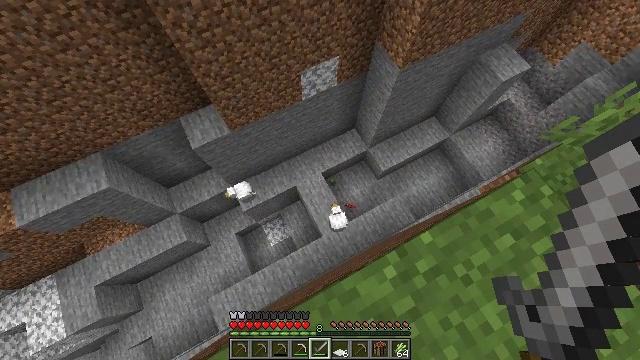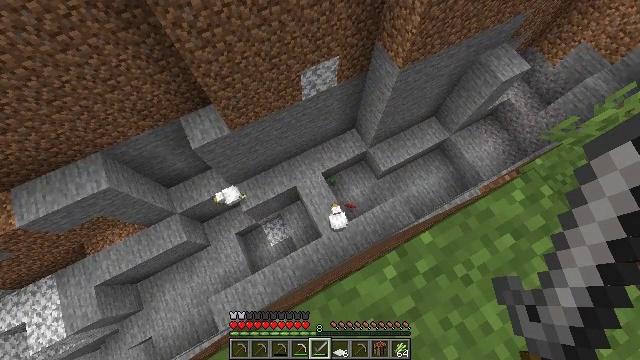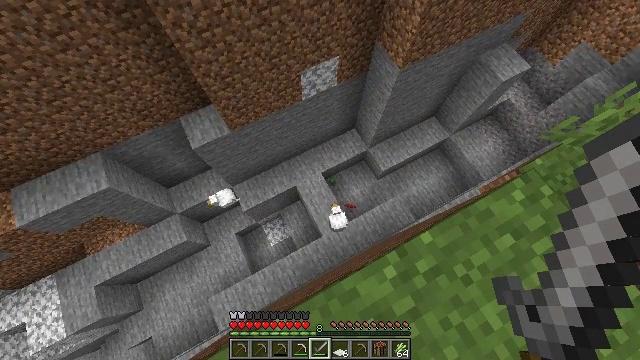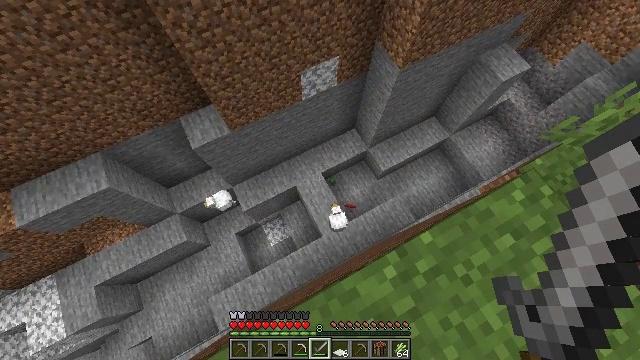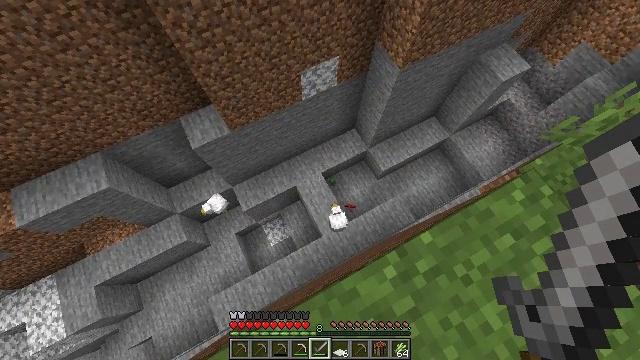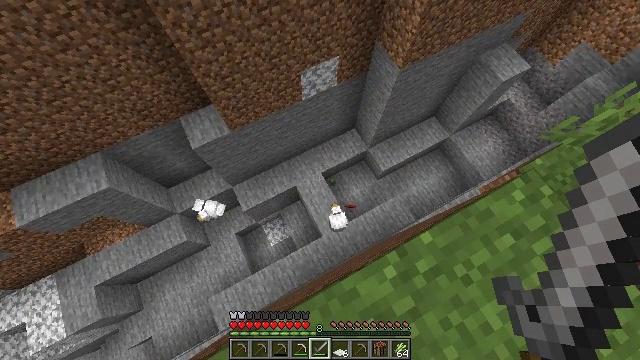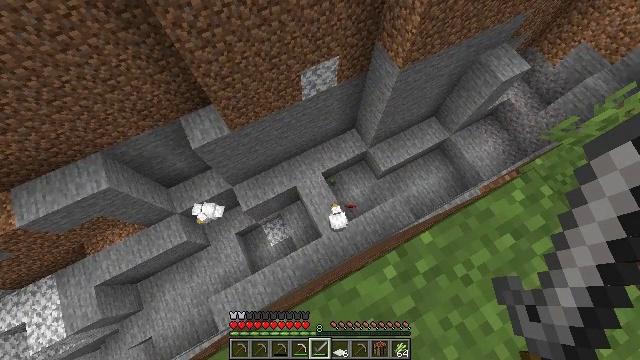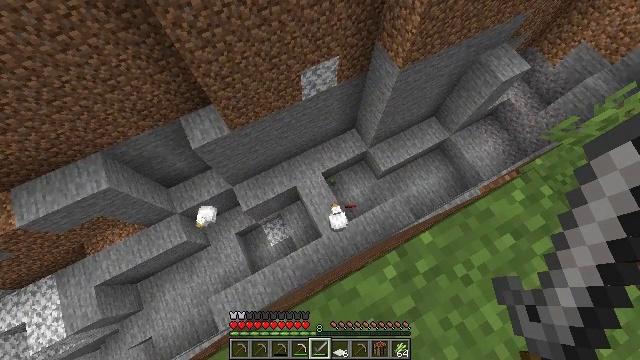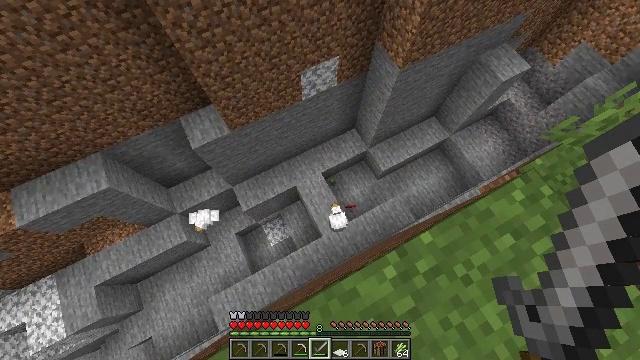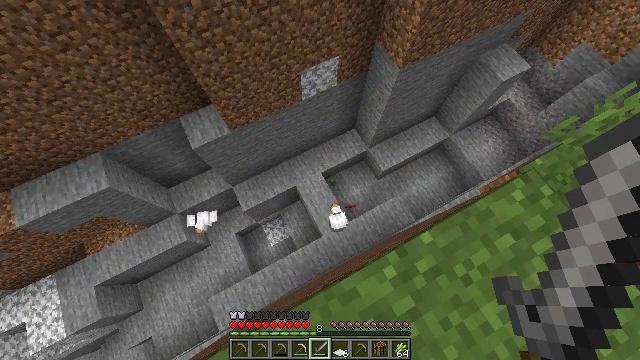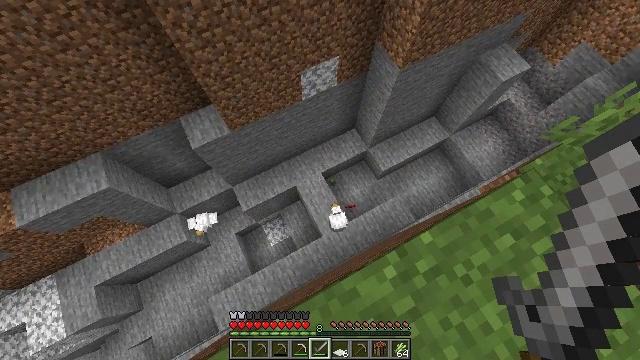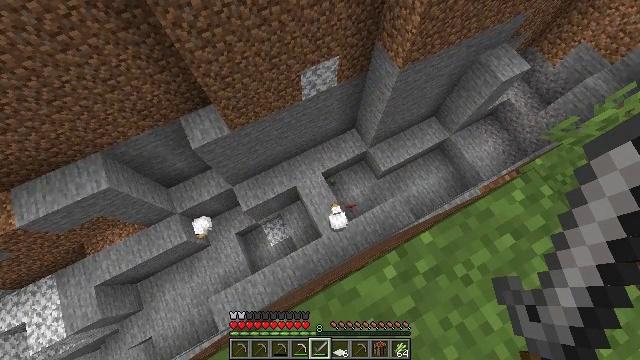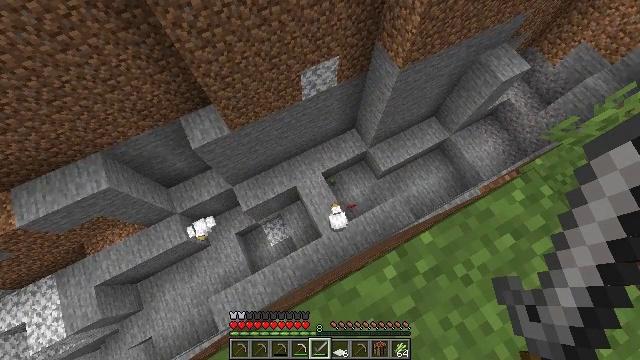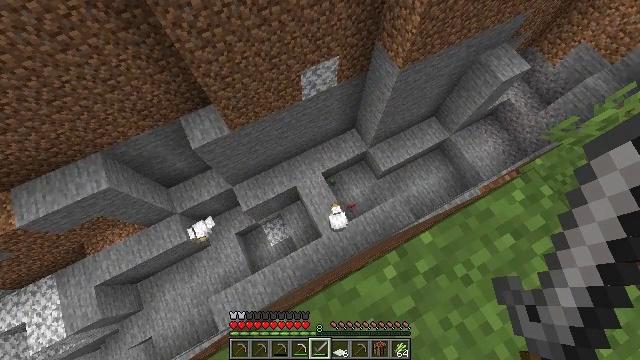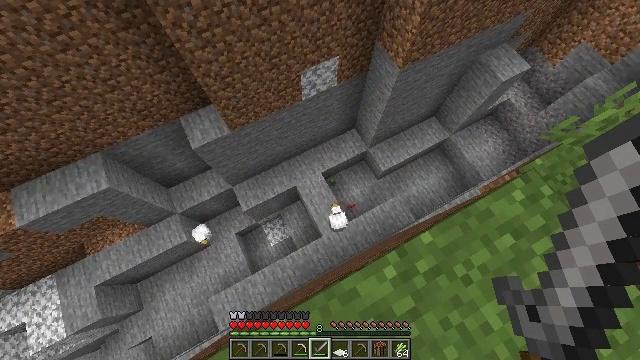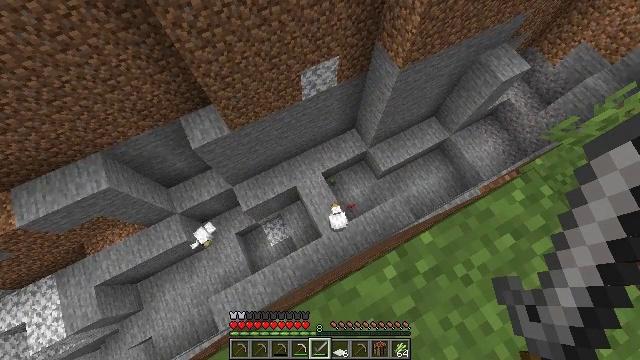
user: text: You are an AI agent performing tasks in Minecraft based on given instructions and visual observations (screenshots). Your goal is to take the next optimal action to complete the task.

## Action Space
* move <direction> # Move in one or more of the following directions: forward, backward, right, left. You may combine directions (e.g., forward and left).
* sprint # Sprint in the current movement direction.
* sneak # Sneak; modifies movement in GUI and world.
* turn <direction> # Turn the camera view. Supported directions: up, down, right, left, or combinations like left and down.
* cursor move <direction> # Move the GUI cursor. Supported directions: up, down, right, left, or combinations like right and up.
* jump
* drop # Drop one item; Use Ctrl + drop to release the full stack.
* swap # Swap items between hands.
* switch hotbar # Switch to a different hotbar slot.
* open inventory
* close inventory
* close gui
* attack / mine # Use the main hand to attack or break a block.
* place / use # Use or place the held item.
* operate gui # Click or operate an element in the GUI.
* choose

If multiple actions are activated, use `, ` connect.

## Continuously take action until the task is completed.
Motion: motion action
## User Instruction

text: Hunt animals.
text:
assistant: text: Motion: no_op
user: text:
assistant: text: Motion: no_op
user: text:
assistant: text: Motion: no_op
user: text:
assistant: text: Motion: no_op
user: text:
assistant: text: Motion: no_op
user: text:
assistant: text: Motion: no_op
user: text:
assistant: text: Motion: no_op
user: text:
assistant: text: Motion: no_op
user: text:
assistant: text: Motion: no_op
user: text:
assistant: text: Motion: no_op
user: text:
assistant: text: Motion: no_op
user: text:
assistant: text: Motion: no_op
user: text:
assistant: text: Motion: no_op
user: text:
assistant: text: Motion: no_op
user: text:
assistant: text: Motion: no_op
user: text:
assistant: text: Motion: turn left
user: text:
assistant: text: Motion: turn left
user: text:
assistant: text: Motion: turn left
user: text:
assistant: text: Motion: turn left and down
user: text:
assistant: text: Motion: turn left
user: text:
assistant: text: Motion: turn left
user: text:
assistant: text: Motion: turn left and up
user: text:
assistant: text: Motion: turn left and up
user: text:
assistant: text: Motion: turn left and up
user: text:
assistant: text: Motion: turn left and up
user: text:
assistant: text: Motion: turn left and up
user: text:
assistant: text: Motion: no_op
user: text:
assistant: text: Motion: no_op
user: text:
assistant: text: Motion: no_op
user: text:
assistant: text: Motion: turn up